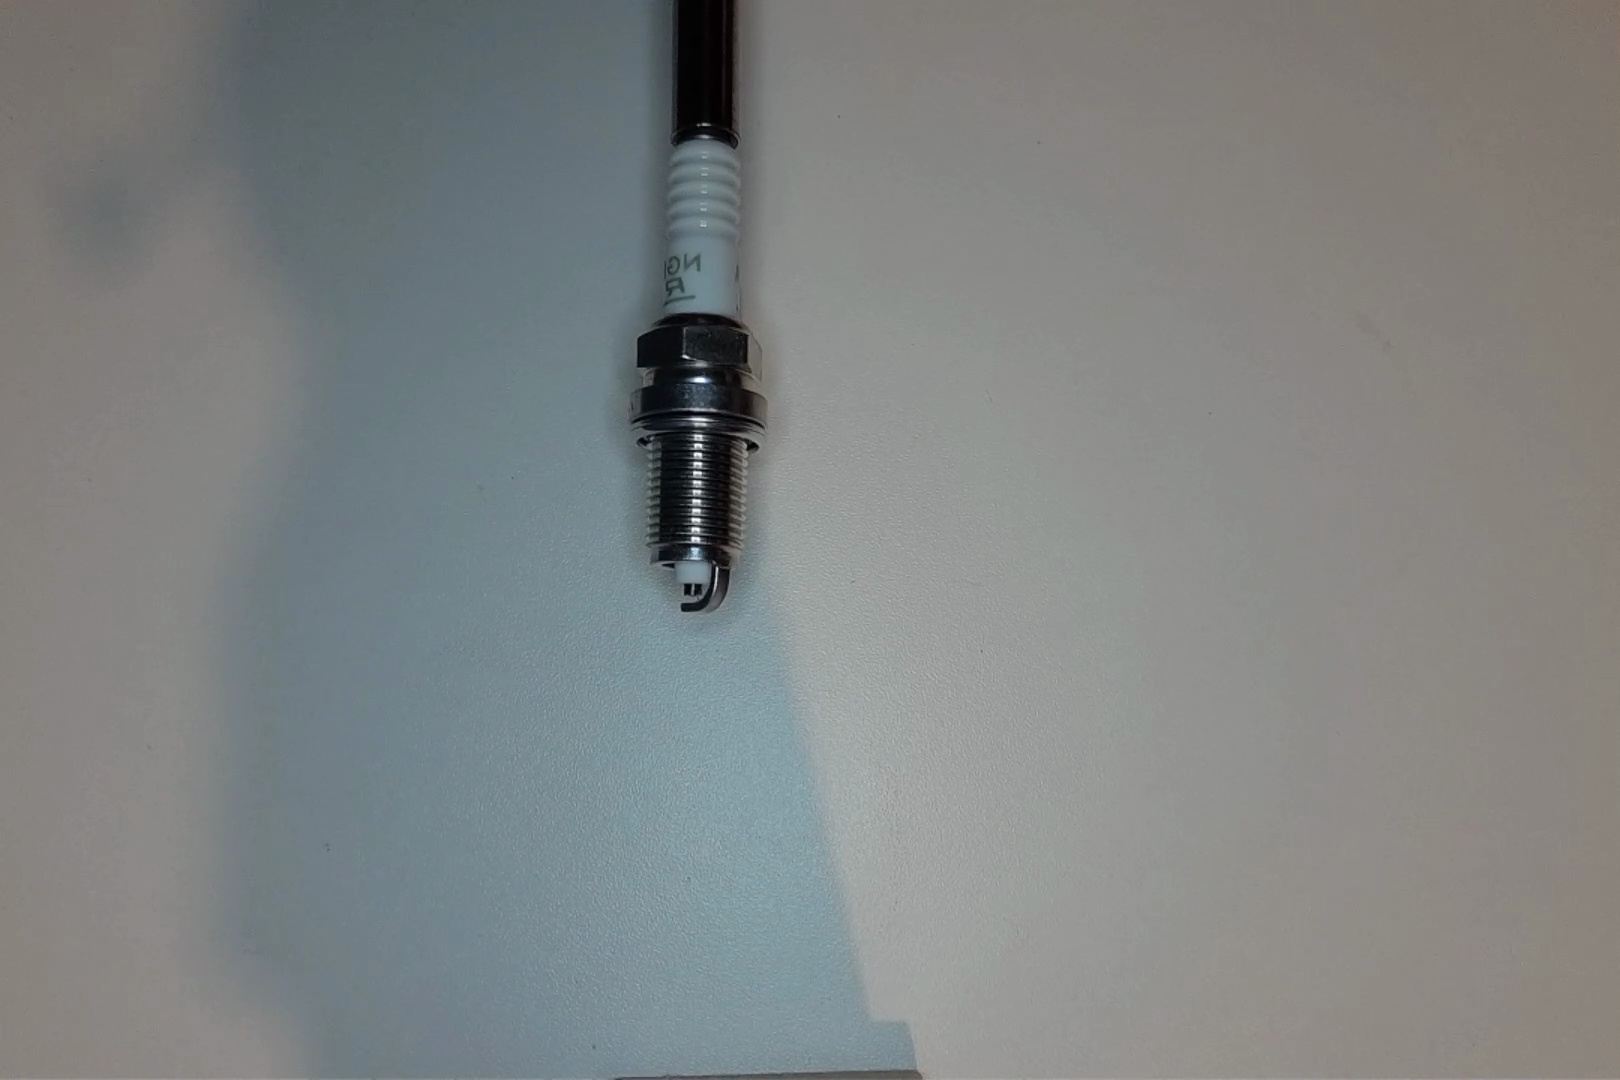
Label: normal